Question: What is the maximum amount of money that can be robbed from the houses? The neighbour houses cannot be robbed at the same time.
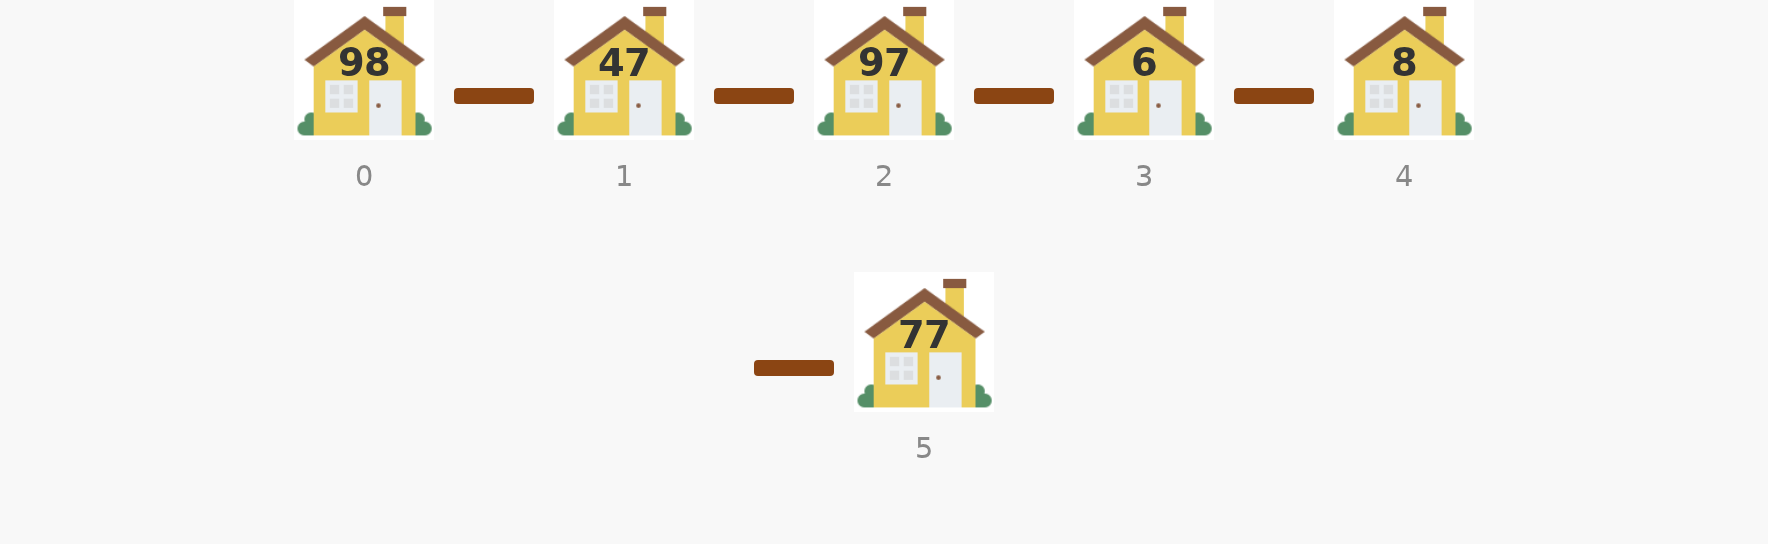
Answer: 272